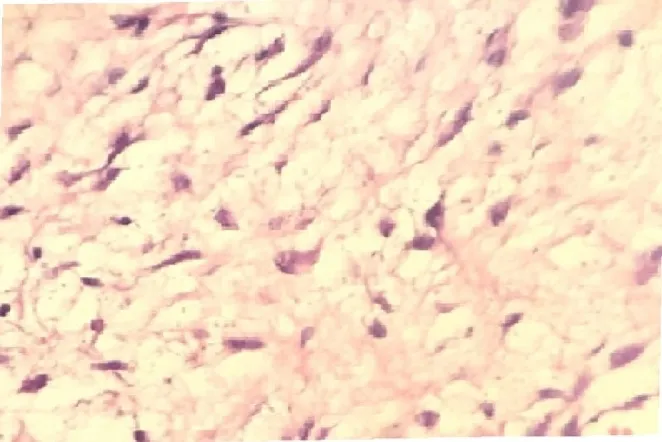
The histological sections with light microscope image from mass that was displayed dense and thick collagen fibers and fusiform fibroblasts mixed up with the collagen fibers which compatible fibroma (H-E staining, 200x magnification).
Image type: pathology (h&e)